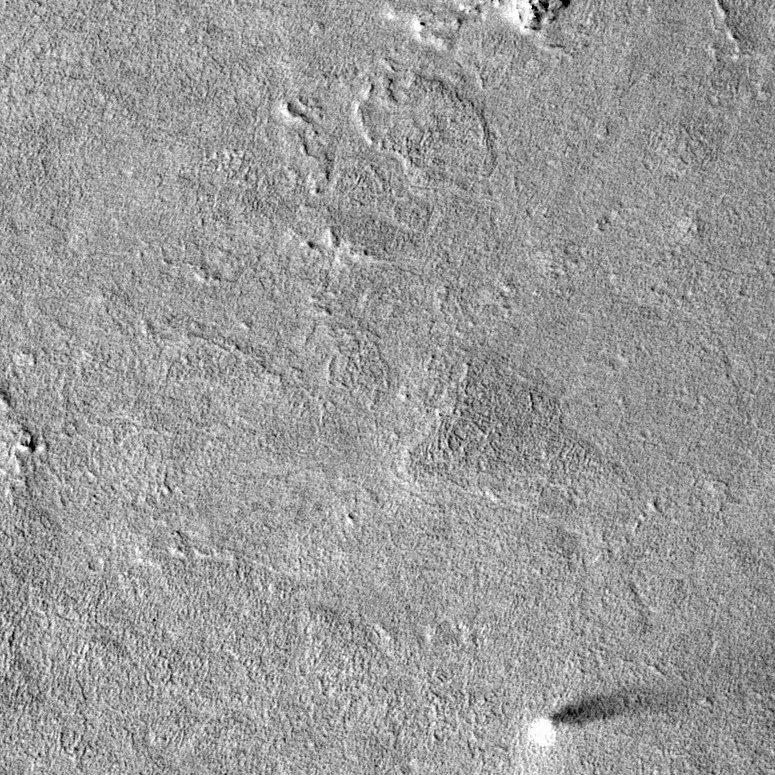
Label: dustdevil